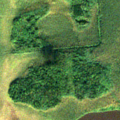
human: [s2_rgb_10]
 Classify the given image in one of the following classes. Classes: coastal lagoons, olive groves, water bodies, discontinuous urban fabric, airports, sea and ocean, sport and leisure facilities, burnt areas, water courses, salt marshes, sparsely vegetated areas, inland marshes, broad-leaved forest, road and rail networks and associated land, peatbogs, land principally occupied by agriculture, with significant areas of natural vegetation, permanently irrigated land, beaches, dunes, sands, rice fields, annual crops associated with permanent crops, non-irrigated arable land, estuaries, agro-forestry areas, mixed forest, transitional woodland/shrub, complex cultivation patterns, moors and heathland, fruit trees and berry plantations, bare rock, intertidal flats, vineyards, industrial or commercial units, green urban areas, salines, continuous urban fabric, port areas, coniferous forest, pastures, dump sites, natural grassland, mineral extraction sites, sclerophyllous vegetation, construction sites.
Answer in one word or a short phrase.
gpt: mixed forest, transitional woodland/shrub, peatbogs